Question: I have to do the following layout :

The red container has the layout card and contains :
- - -
I tried the following code but it didn't work, I can't figure out how to place components over another one. If I use the hbox layout, the custom control buttons will be below the map, and not on the map...
'''
Ext.define('Sencha.view.MapPanel', {
extend: 'Ext.Container',
requires: ['Ext.ux.LeafletMap'],
xtype: 'mappanel',
config: {
itemId: 'mapanel',
layout: 'card',
items: [{
xtype: 'titlebar',
title: 'title',
docked: 'top'
}, {
xtype: 'panel',
config:{
layout: 'fit',
height: '100px',
width: '100px',
itemId: 'controlButtons'
}
}, {
xtype: 'leafletmap',
mapOptions: {
zoom: 13,
zoomControl: false
},
config: {
layout: 'fit'
}
}]
}
});
'''
Here the controlsButton show but not the map. If I put the controlsButton after the leafletMap, the map shows but not the buttons...
Any help welcome!
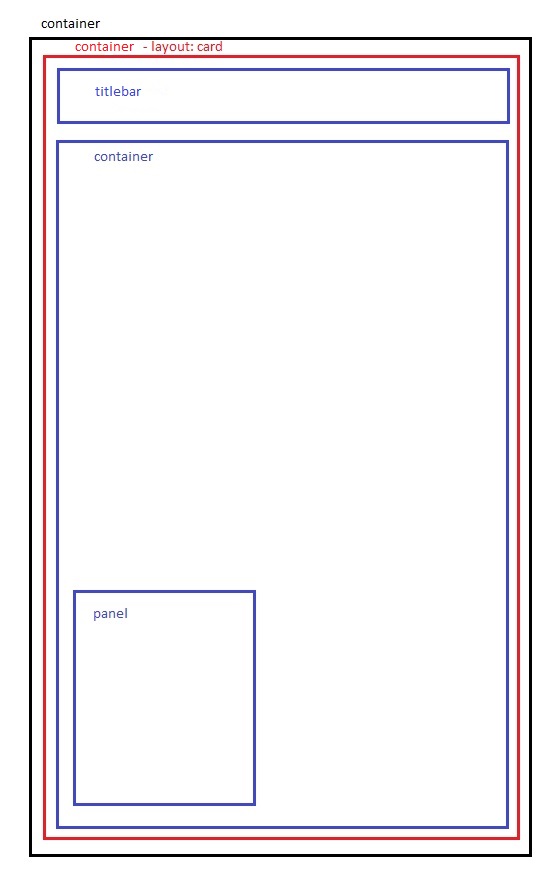
Answer:
'''
Ext.define('MyApp.view.MyContainer', {
extend: 'Ext.Container',
config: {
html: 'Main Container',
style: 'border: 2px solid black;',
layout: {
type: 'card'
},
items: [
{
xtype: 'container',
style: 'border:2px solid red',
layout: {
type: 'card'
},
items: [
{
xtype: 'titlebar',
docked: 'top',
title: 'Title Bar'
},
{
xtype: 'container',
html: 'Container',
style: 'border:2px solid blue;',
layout: {
type: 'hbox'
},
items: [
{
xtype: 'panel',
docked: 'bottom',
height: '20%',
html: 'Panel that holds buttons',
style: 'border: 2px solid green;',
top: '',
width: '50%'
}
]
}
]
}
]
}
});
'''
This is as same as you have wanted (per screenshot). Please ignore the border style. That was just to show you the difference. Hope you get an idea from this. :) Best luck!!